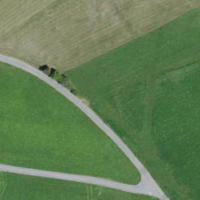
EUNIS habitat code: 24
Species observed at this site:
Rhamnus cathartica
Cirsium arvense
Berberis vulgaris
Heracleum sphondylium
Achillea millefolium
Melampyrum arvense